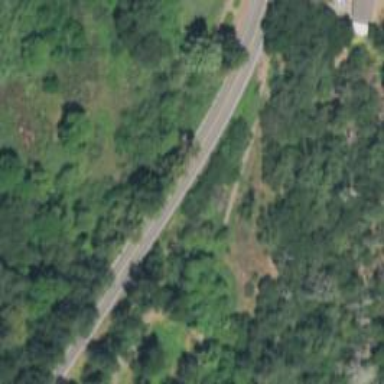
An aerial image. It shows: Secondary road.